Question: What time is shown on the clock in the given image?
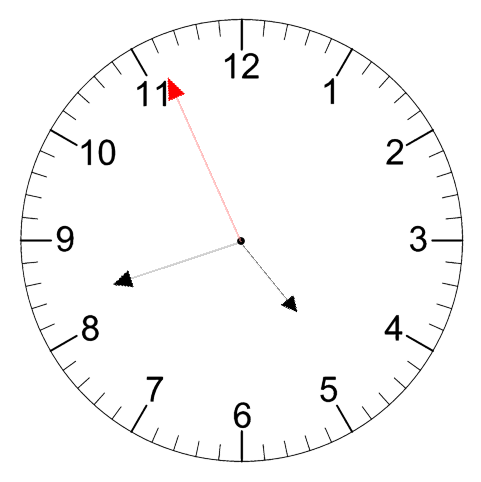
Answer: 04:41:56